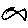
Label: fish